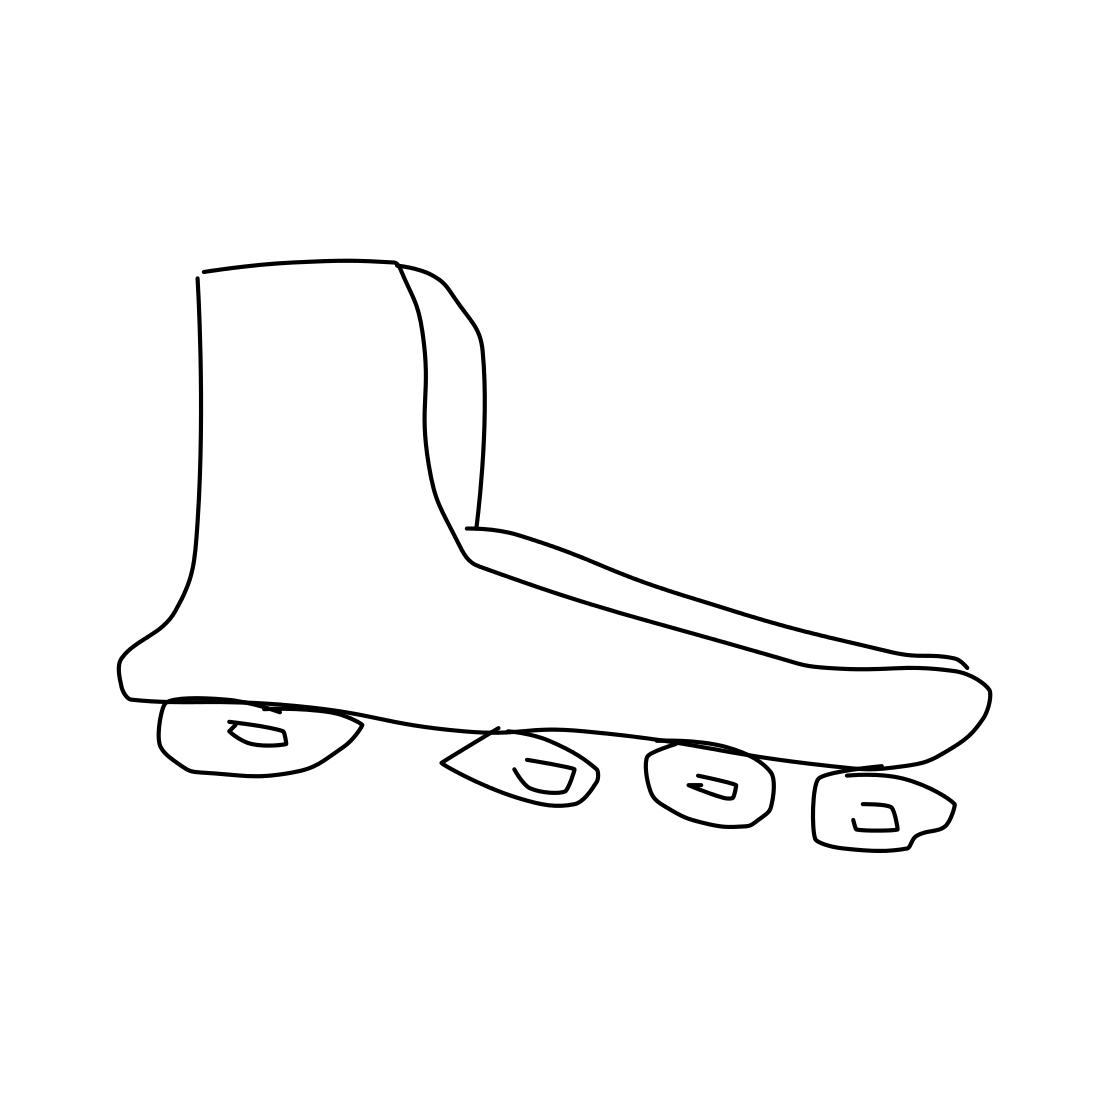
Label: rollerblades